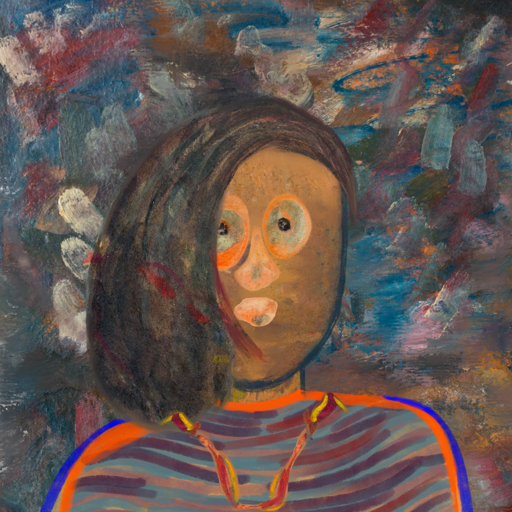
Background: Boggyland, Head And Neck Front: In_The_Sun, Face Front: Childish, Bust: Experience, Hair Front: Gypsy_Mother, Head Accessory: Blank, Second Necklace: Gypsy_Mother_1, Necklace: Blank, Baby: Blank